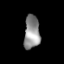
Tissue: lung
Cell type: Endothelial cells
Senescence score: 0.1987
Nuclear area (px): 512
Mean DAPI intensity: 145.756